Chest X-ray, PA view. Patient: 57 years old, sex M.
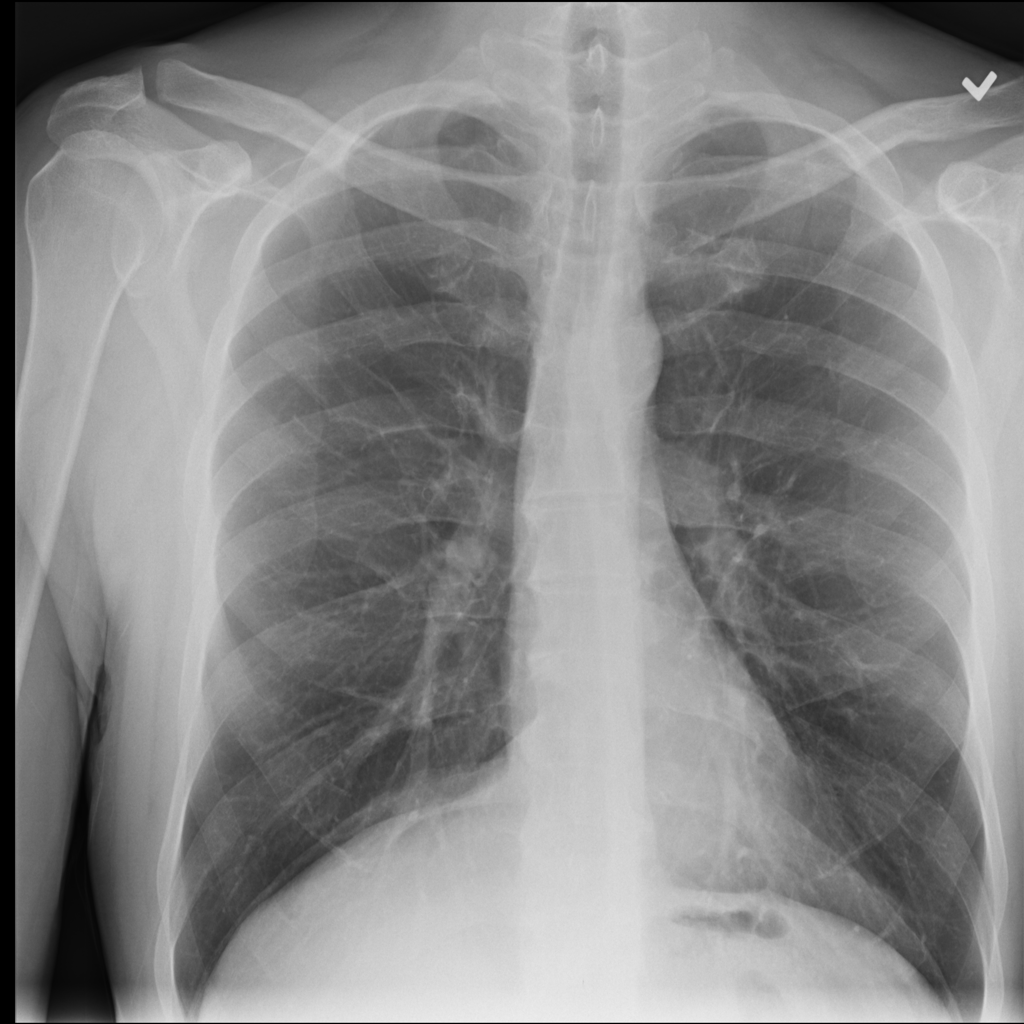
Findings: Infiltration